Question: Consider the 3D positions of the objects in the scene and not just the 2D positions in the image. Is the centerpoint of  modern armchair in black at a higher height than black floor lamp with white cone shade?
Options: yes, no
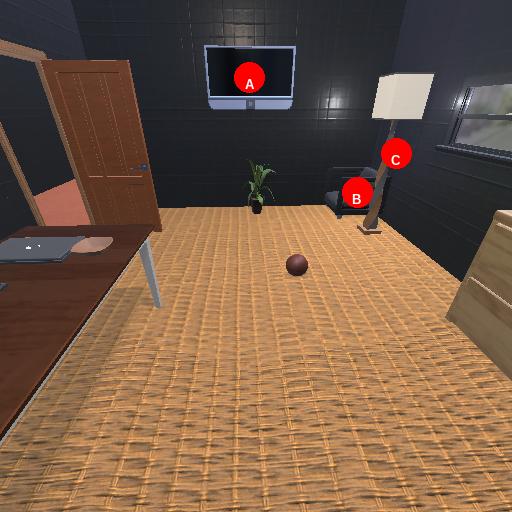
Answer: yes